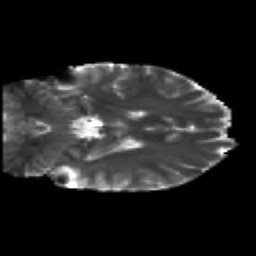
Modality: T2w
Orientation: coronal
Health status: healthy
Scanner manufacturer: siemens
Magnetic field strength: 3 T
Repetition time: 12 s
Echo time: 0.092 s